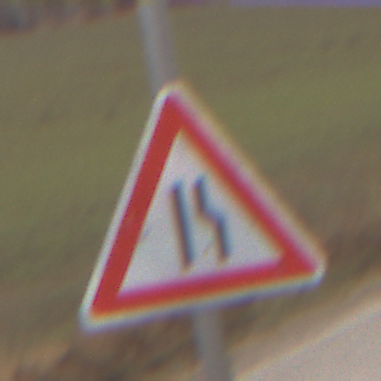
Verkehrszeichen: EinseitigVerengteFahrbahnRechts
Umgebung: Outdoor, RoadRail
Tageszeit: Midday
Wetter: Overcast
Licht: Natural
Jahreszeit: NotSpecified
Kontrast: LowContrast